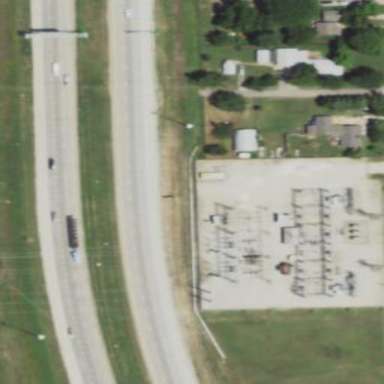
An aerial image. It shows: Substation surrounded by fence.